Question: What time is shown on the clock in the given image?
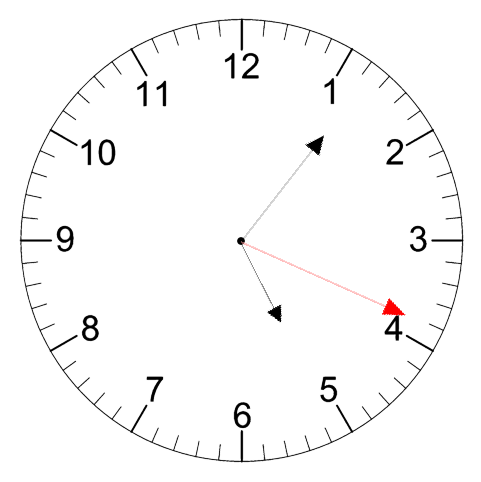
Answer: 05:06:19